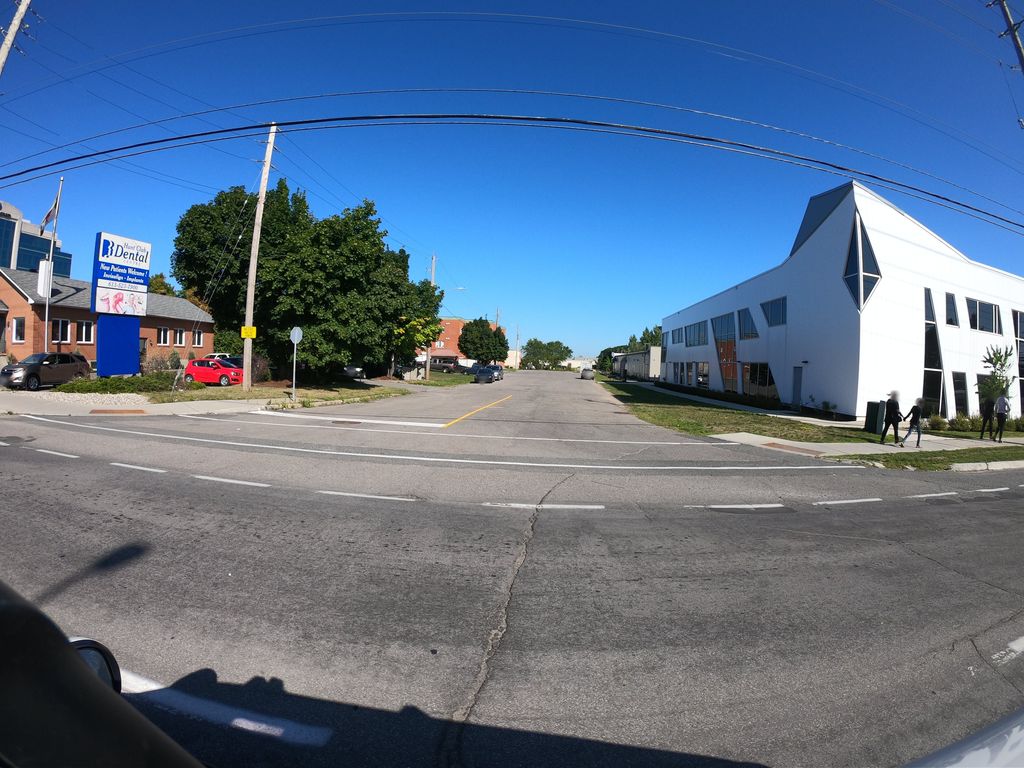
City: ottawa-gatineau